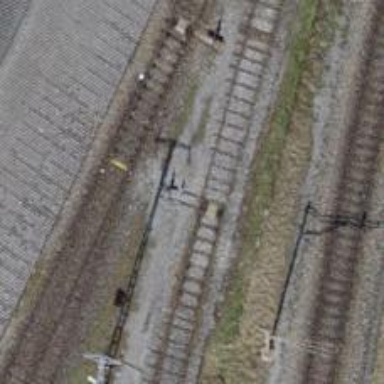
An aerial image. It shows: Railway switch.